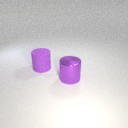
large purple rubber cylinder behind large purple metal cylinder